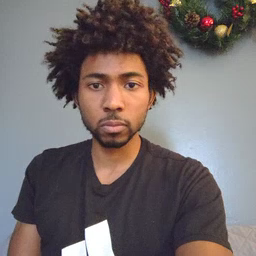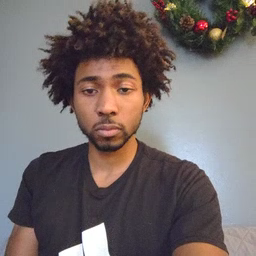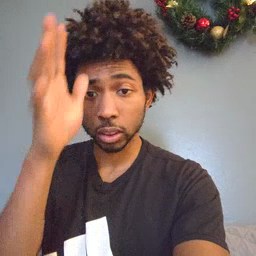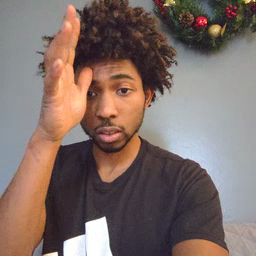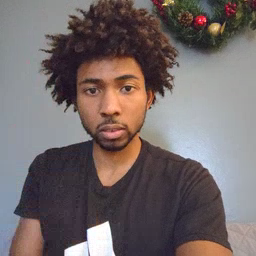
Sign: dad